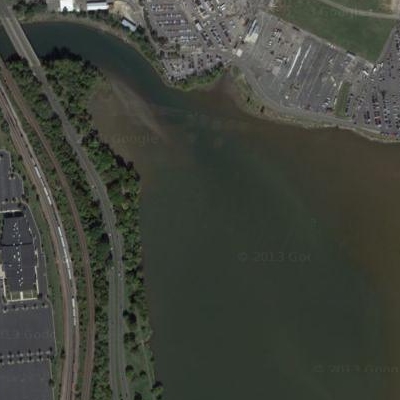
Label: dRiverLake